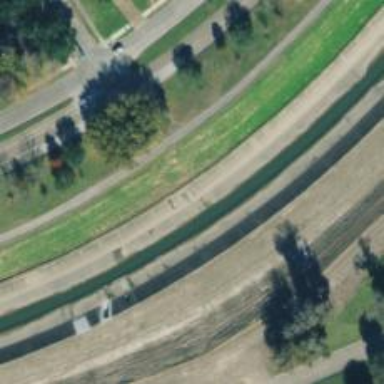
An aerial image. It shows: Culvert tunnel.